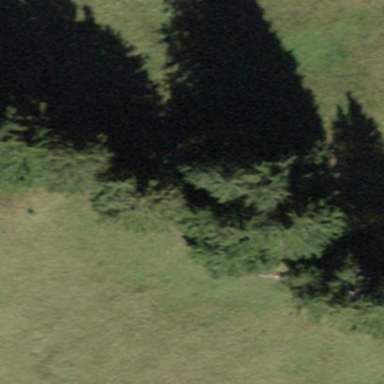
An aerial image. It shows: Forest area.